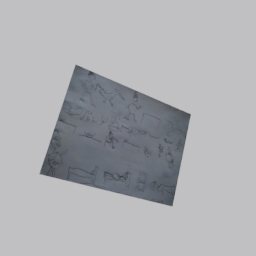
Label: decoration